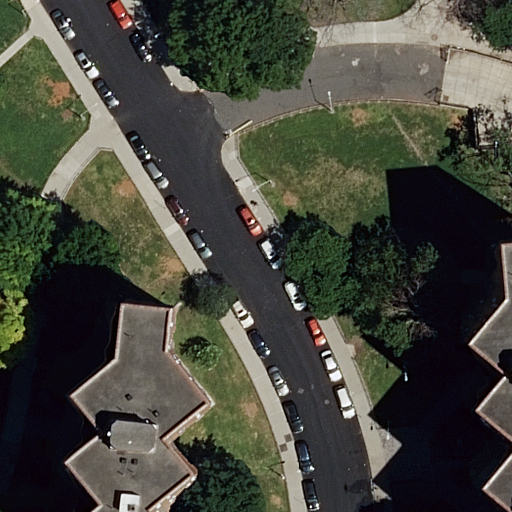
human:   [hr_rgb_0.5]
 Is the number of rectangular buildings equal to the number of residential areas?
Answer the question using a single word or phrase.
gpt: no

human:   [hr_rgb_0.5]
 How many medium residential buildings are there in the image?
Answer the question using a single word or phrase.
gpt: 0

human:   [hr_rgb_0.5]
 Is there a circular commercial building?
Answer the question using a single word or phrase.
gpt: no

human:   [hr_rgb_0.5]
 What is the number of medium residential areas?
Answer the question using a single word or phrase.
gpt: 0

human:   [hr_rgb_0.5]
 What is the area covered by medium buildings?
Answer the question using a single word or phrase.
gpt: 0m2

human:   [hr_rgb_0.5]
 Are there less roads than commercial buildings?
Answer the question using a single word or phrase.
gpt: no

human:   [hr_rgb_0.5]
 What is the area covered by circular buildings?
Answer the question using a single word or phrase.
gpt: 0m2

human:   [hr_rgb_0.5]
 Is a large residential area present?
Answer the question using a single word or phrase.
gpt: yes

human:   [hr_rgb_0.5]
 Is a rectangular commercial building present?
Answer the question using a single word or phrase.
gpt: no

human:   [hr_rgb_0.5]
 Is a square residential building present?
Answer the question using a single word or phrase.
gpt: no

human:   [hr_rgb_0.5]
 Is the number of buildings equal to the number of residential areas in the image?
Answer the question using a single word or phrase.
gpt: no

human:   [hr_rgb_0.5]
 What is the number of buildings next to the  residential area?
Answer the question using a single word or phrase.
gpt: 2

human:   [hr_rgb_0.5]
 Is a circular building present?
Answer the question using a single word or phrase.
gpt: no

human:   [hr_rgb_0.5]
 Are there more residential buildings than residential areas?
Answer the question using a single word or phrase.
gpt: yes

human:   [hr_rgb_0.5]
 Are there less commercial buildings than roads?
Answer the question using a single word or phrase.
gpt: yes

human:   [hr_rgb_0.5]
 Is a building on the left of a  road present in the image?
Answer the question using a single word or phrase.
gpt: yes

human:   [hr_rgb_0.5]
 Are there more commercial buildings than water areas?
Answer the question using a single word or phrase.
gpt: no

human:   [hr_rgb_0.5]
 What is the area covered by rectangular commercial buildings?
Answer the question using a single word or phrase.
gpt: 0m2

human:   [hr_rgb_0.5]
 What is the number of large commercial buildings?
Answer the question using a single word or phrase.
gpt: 0

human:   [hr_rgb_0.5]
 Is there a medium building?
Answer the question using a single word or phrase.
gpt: no

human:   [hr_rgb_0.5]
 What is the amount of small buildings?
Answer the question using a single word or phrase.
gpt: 0

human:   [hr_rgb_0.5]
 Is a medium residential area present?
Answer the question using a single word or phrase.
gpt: no

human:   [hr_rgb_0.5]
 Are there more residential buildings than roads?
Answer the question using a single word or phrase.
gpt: no

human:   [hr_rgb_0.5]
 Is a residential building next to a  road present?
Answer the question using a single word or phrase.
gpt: yes

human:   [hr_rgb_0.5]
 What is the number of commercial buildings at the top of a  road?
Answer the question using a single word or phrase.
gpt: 0

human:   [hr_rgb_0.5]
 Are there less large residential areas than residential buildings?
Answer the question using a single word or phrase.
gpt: yes

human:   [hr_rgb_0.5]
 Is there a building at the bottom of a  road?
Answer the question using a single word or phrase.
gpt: yes

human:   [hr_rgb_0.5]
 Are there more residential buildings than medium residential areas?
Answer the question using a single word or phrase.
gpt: yes

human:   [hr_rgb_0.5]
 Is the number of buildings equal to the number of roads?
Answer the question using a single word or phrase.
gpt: no

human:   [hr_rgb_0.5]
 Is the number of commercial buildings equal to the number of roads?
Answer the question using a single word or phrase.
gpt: no

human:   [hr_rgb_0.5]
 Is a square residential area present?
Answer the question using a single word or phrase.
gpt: no

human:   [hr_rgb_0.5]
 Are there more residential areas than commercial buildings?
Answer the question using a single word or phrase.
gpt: yes

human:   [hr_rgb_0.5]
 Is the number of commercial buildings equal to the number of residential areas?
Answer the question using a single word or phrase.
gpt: no

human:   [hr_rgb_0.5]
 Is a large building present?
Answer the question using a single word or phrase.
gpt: yes

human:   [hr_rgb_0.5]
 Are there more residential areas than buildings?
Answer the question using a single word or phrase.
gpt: no

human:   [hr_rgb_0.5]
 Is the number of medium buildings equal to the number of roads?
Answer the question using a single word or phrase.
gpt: no